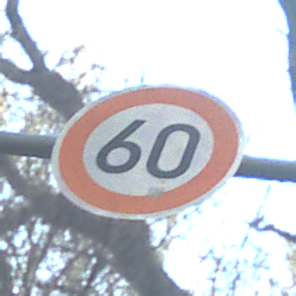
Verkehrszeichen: Geschwindigkeit60
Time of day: SunriseSunset
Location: Outdoor (Nature)
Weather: Clear
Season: Winter
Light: Natural